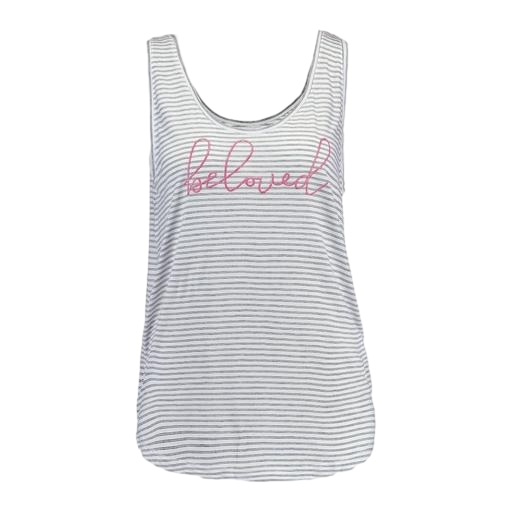
grey and white tank top, grey and white striped tank top, branded tank-top, white background